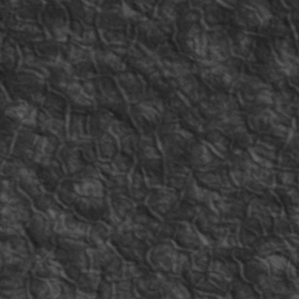
Label: non_frost